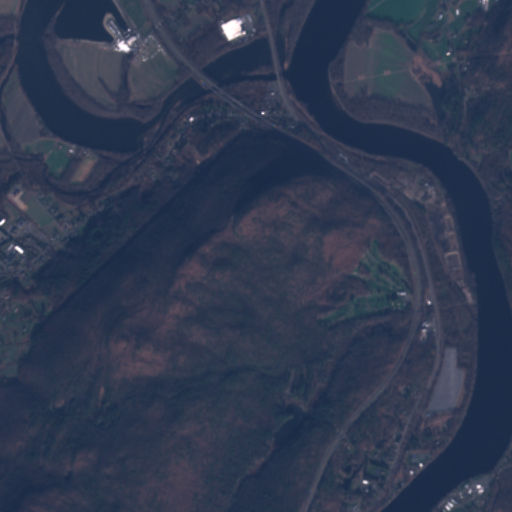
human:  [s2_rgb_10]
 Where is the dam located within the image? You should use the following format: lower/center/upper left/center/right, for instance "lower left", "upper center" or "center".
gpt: The dam is located in the lower center of the image.
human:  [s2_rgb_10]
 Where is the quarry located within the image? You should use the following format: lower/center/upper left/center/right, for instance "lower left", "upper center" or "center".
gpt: The quarry is located in the center left of the image.
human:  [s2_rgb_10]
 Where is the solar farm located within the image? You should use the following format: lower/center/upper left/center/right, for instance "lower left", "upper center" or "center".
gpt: The solar farm is located in the lower right of the image.
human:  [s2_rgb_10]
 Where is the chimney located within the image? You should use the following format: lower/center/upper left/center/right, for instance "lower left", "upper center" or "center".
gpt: The chimney is located in the center right of the image.
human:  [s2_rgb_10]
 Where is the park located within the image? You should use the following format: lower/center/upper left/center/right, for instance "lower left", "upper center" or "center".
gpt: There is no park in the image.